Field crop: tomato
Growth stage: 1
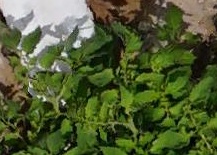
Species: tomato